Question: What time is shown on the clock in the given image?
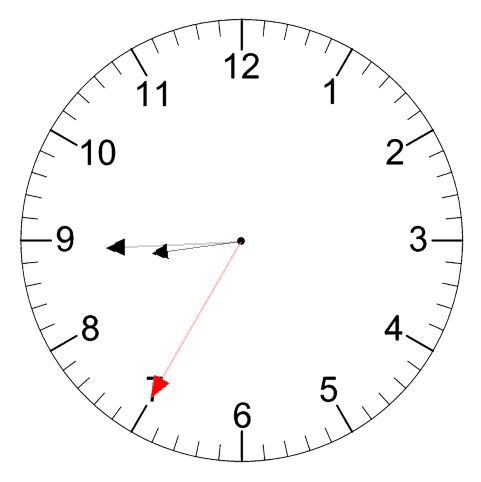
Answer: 08:44:35